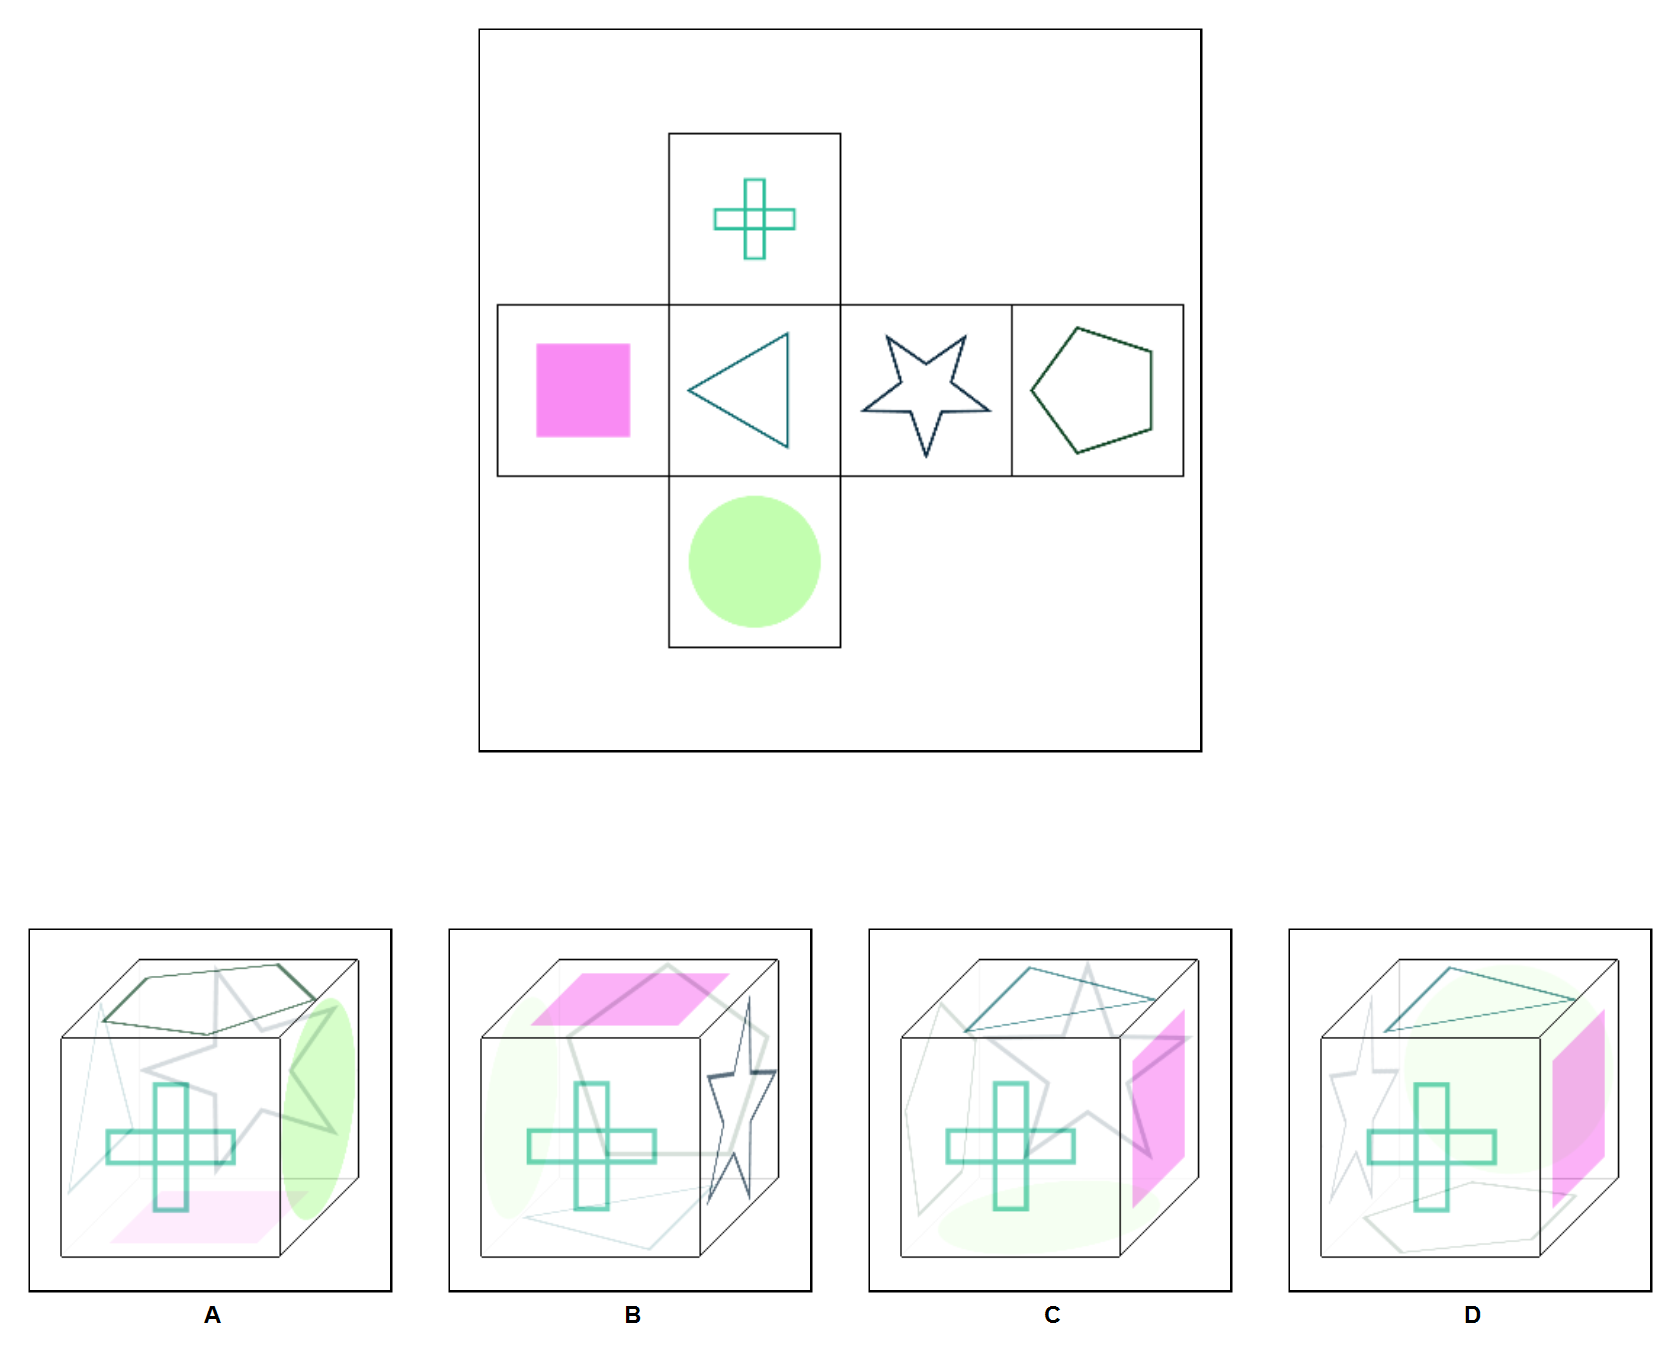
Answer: D